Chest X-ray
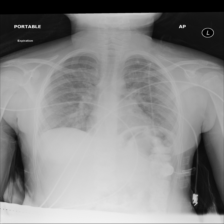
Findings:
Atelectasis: negative
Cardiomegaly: negative
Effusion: negative
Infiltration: negative
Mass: negative
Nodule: positive
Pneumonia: negative
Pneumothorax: negative
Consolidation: negative
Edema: negative
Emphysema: negative
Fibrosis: negative
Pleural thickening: negative
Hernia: negative